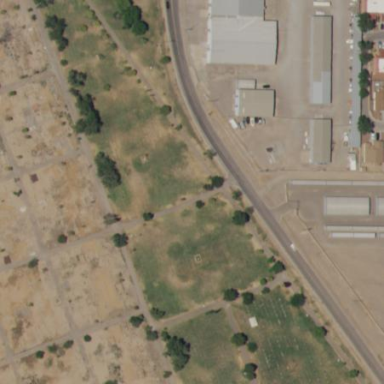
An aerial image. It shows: Cemetery.